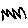
Label: zigzag